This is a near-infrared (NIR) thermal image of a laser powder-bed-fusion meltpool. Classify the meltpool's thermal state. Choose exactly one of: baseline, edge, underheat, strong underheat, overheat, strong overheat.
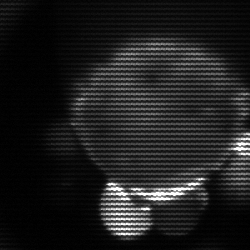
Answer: edge